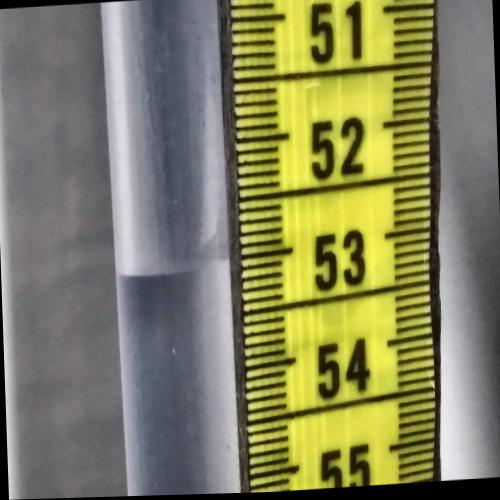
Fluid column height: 53.0 cm